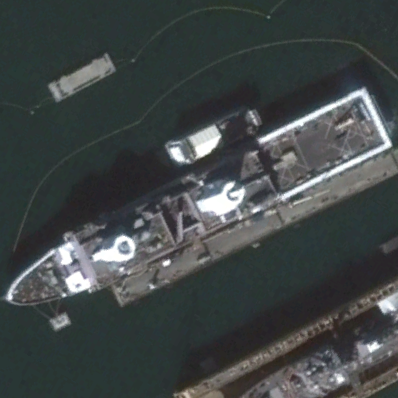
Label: combat